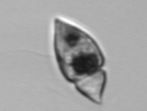
Label: Amphidinium